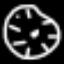
Label: clock